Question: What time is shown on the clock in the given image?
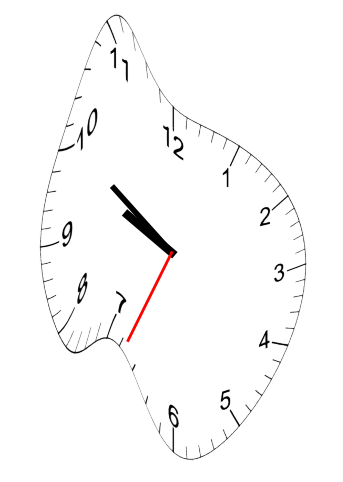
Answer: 09:50:34